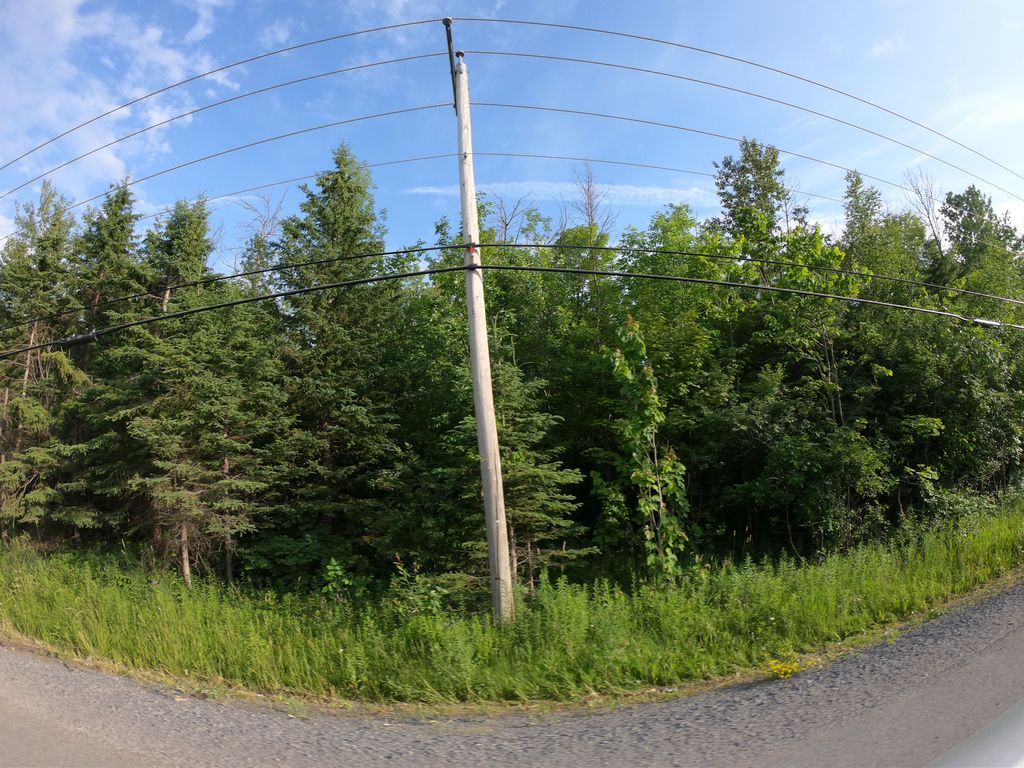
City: ottawa-gatineau